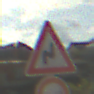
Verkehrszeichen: DoppelkurveRechts
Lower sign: Ueberholverbot
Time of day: MorningAfternoon
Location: Outdoor (RoadRail)
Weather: PartlyCloudy
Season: NotSpecified
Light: Natural